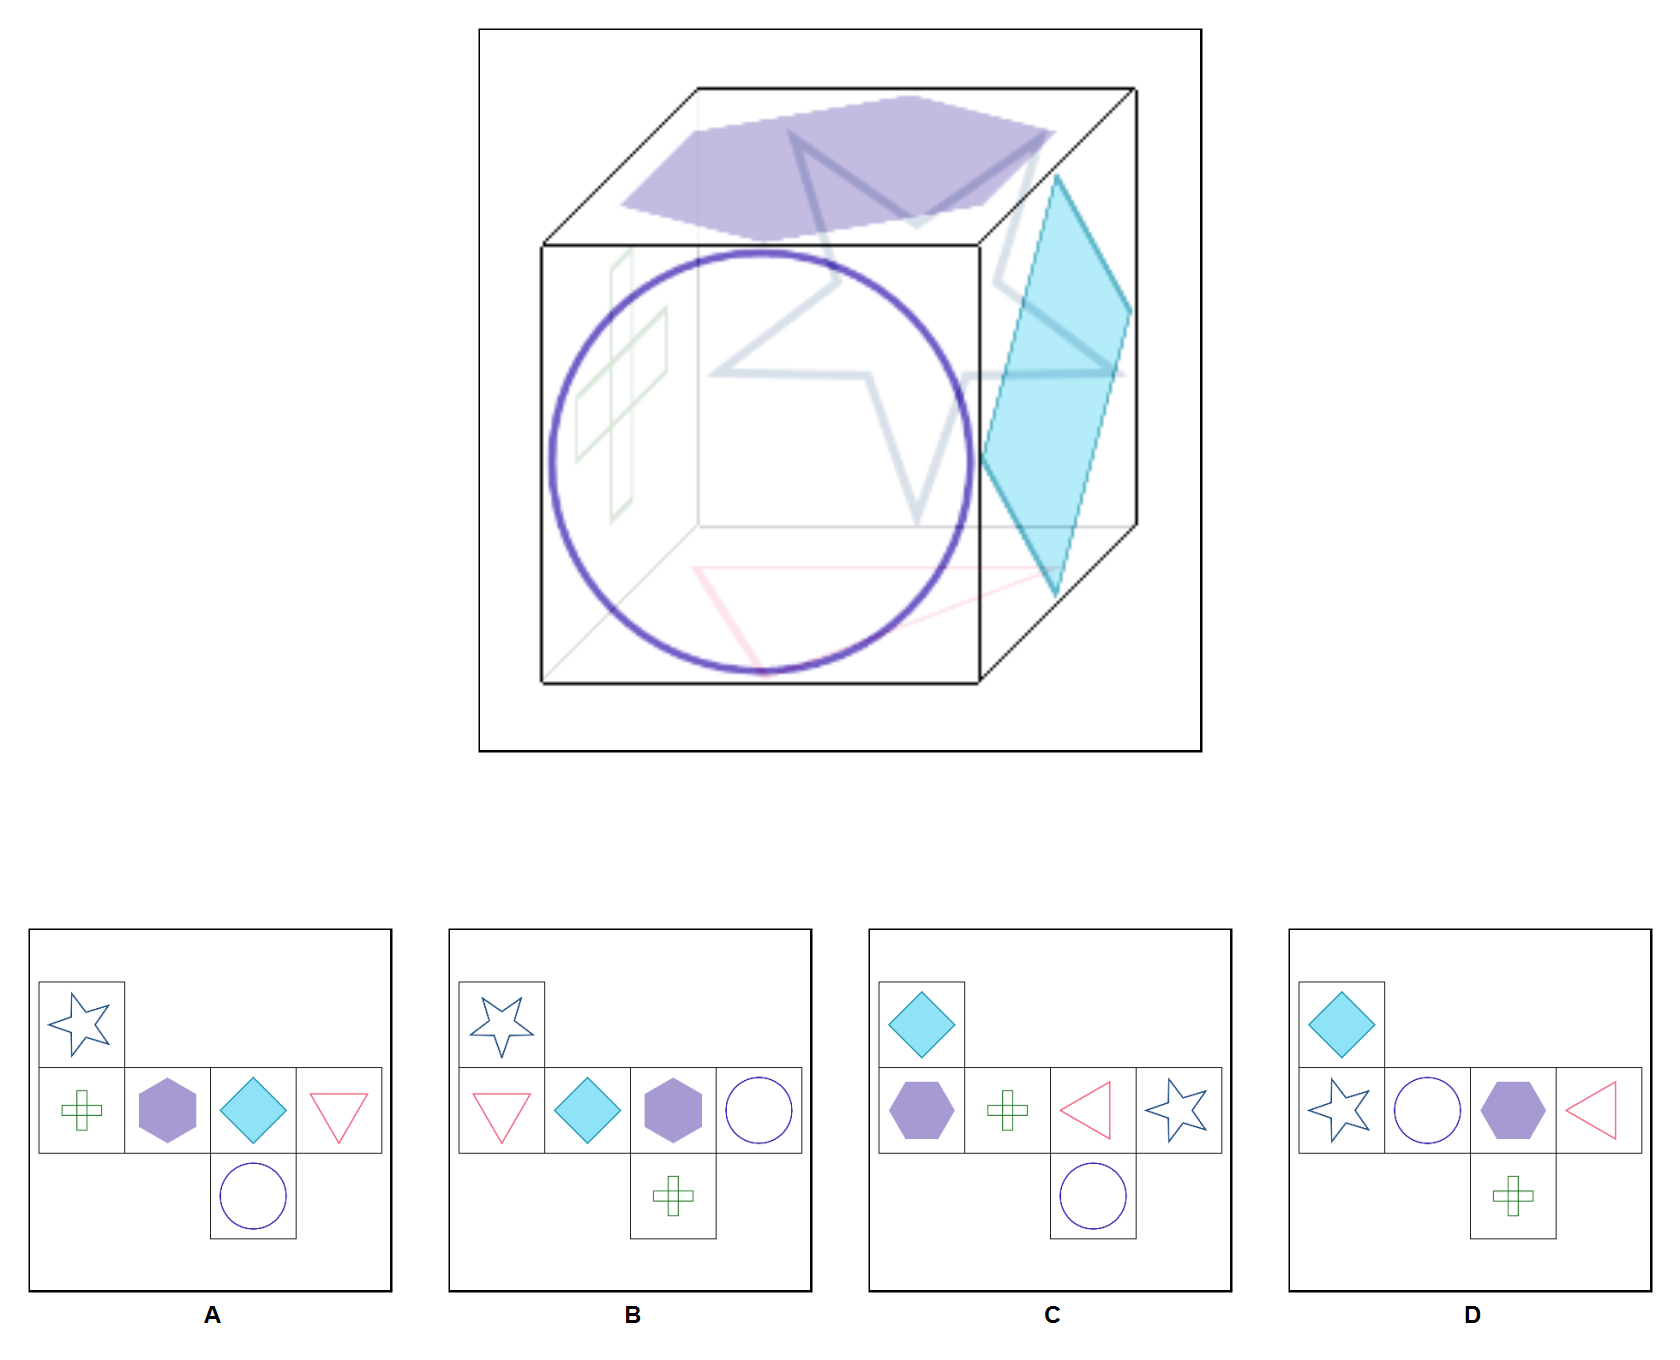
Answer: A